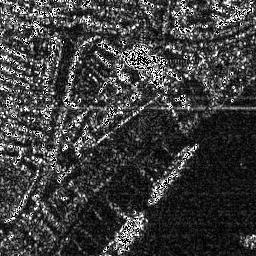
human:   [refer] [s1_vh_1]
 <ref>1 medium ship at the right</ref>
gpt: <box>[[68, 54, 78, 64, 0]]</box>

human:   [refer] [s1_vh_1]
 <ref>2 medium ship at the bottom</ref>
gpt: <box>[[57, 65, 69, 77, 0]], [[44, 83, 56, 98, 0]]</box>